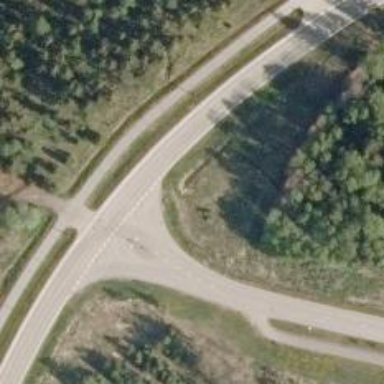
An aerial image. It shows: Asphalt cycleway.